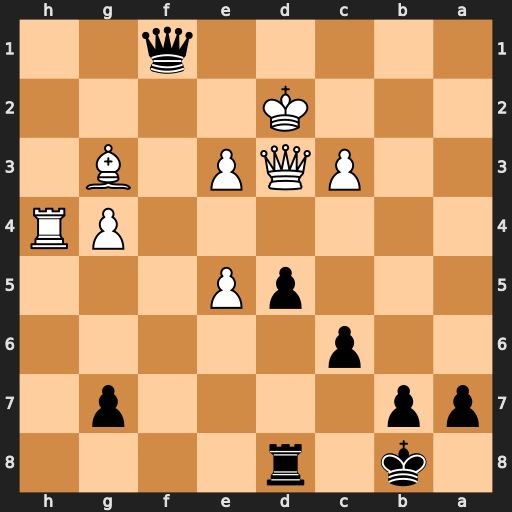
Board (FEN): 1k1r4/pp4p1/2p5/3pP3/6PR/2PQP1B1/3K4/5q2
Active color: b
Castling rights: -
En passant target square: -
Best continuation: Qg2+ Qe2 Qxg3